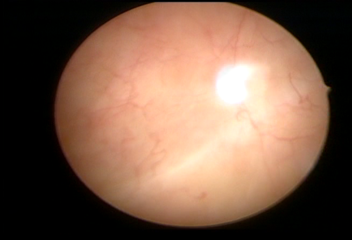
Modality: WLC
Class: Normal mucosa
Bladder cancer association: No